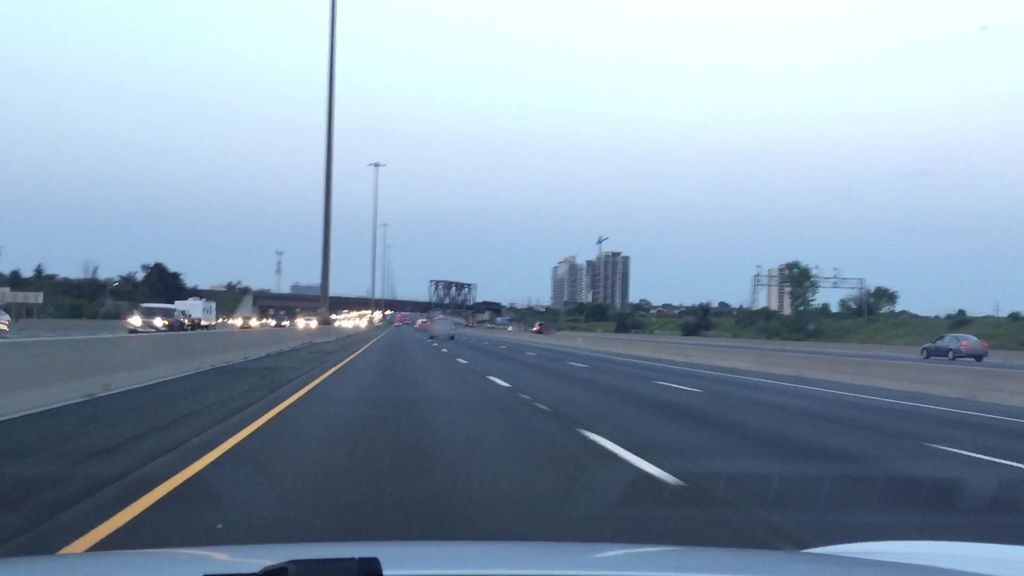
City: toronto